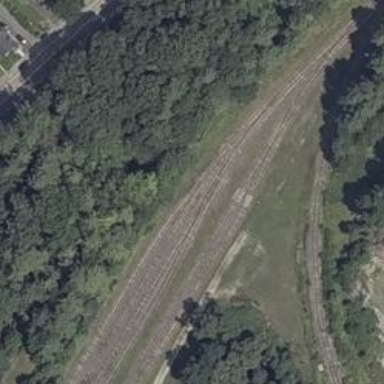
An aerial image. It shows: Disused railway.